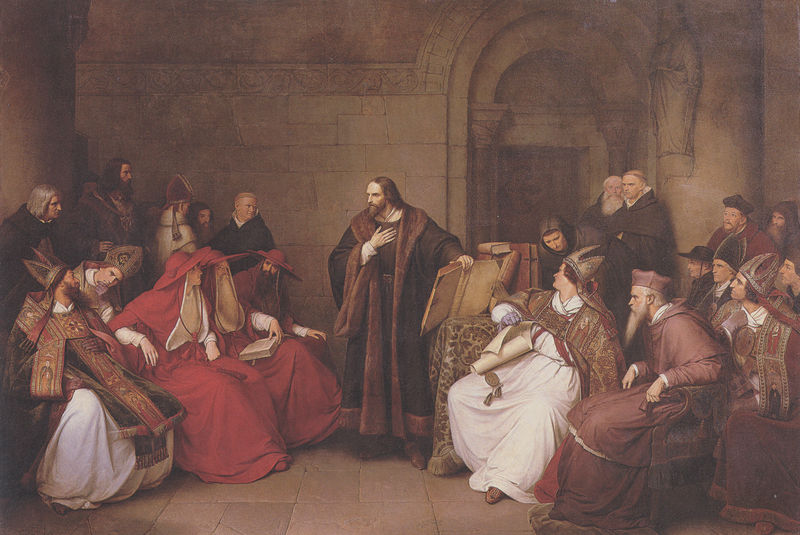
Titel: Johann Hus auf dem Konstanzer Konzil
Künstler: Carl Friedrich Lessing
Standort: Frankfurt (am Main)
Institution: Das Städel, Städelsches Kunstinstitut und Städtische Galerie
Schlagwörter: gemälde, gruppe, mann, weiß, menschen, sitzen, braun, hut, männer, raum, stuhl, stühle, säule, tisch, tür, rot, gespräch, herren, versammlung, bart, gericht, architektur, kragen, pelz, stein, kirche, figur, gewand, gold, mantel, redner, klassizismus, skulptur, deutschland, bogen, kette, mauer, saal, romantik, bischof, historienbild, papst, mimik, stola, tor, buch, religion, torbogen, streit, gestik, kardinal, rolle, papierrolle, christus, sage, mittelalter, märchen, klerus, priester, audienz, diskussion, bischöfe, geistliche, mitra, mönche, tiara, schriftrolle, zentrum, tempel, bänder, disput, kardinäle, katholisch, abt, inquisition, würdenträger, mitren, kleriker, päpste, anhörung, mesnchen, fürstbischof, saga, neo klassizismus, moritz von schwnd